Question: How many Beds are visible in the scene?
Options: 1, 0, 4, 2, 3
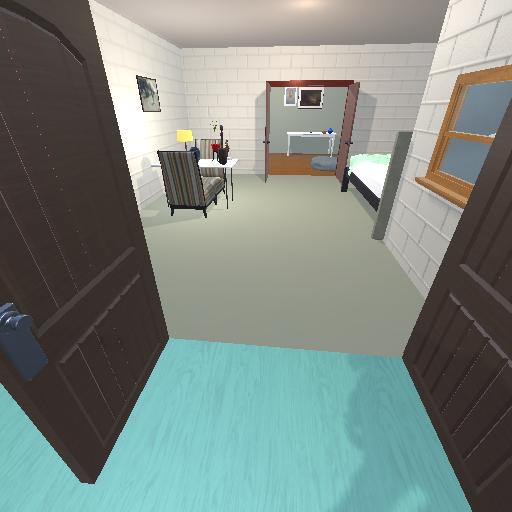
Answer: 1